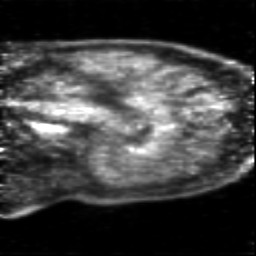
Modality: PET
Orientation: sagittal
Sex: male
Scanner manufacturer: siemens